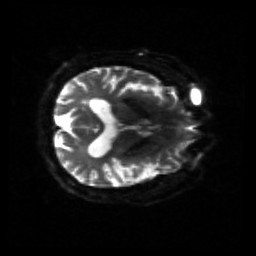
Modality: sbref
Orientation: axial
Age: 64
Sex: male
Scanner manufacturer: siemens
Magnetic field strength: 3 T
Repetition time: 4.71 s
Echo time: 0.0906 s